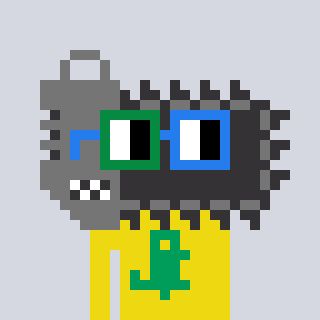
a pixel art character with square green and blue glasses, a chainsaw-shaped head and a yellow-colored body on a cool background